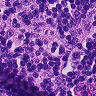
Metastatic tissue present: yes